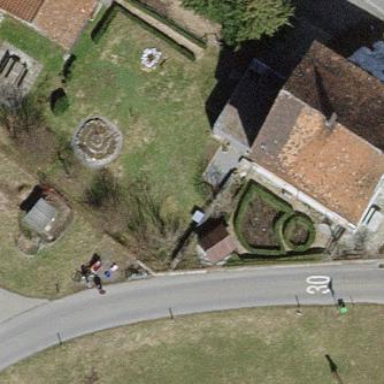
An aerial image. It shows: Simple and straightforward house.